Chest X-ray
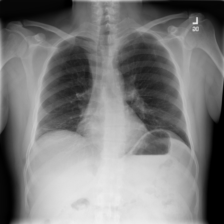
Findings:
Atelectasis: positive
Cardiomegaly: negative
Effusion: negative
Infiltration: negative
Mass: negative
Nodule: negative
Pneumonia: negative
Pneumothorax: negative
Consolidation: negative
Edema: negative
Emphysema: negative
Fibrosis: positive
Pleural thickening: negative
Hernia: negative